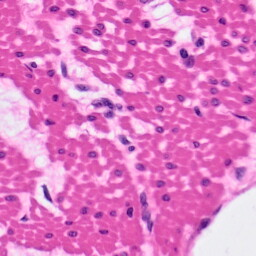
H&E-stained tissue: Pancreatic